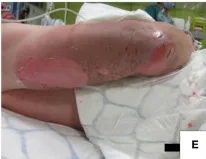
(C,D) Lichtenberg figures on the right flank.
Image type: medical_photograph (skin_photograph)